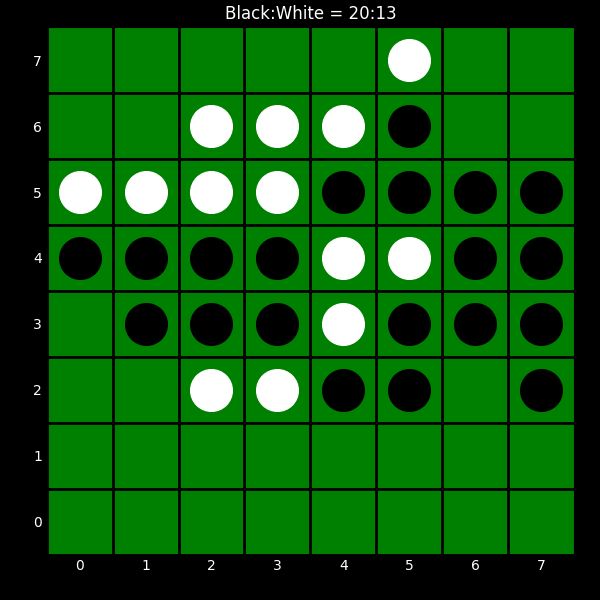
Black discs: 20
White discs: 13